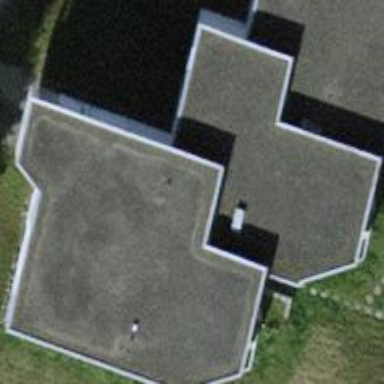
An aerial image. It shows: Apartment building with flat roof design.